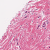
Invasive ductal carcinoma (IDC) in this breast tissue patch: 0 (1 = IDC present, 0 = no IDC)